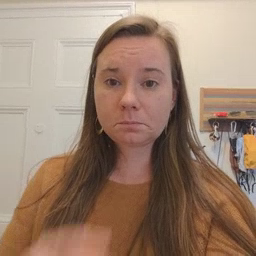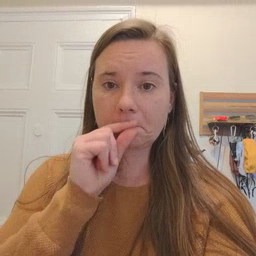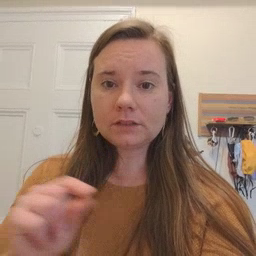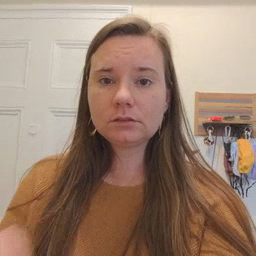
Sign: pencil